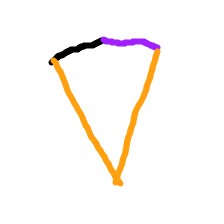
Shape: kite